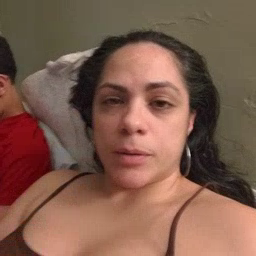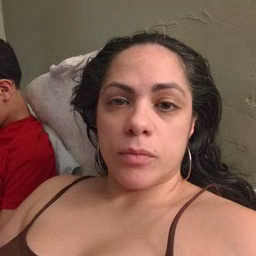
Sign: sleepy